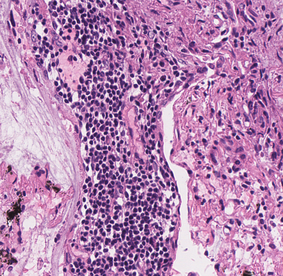
Tumor epithelial tissue: no
Tumor-associated stroma tissue: yes
Normal tissue: no